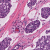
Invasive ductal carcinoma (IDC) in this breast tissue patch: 1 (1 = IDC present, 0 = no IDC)